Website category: sports
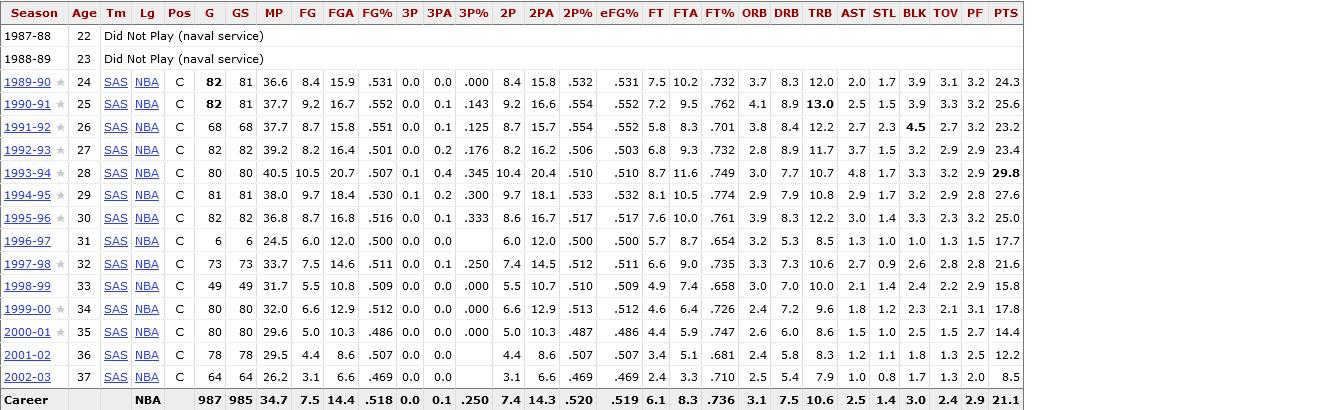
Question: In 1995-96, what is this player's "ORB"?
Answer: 3.9

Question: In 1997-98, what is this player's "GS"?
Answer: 73

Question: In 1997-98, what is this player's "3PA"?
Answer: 0.1

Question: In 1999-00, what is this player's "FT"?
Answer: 4.6

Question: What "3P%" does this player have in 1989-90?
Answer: .000

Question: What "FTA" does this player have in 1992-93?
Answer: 9.3

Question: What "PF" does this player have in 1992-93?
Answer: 2.9

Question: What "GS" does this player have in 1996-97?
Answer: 6

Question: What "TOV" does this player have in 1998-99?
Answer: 2.2

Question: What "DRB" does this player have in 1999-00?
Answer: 7.2

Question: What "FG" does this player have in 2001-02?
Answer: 4.4

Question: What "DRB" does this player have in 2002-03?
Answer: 5.4

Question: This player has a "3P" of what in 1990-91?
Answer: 0.0

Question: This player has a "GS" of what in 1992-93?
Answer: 82

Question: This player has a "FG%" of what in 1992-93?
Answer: .501

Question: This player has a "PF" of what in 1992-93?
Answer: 2.9

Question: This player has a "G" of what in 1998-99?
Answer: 49

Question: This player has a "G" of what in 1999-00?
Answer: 80

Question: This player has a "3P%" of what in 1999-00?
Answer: .000

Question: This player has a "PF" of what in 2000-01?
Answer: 2.7

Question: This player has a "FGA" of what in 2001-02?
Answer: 8.6

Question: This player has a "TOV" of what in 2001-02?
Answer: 1.3

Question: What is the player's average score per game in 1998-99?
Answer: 15.8

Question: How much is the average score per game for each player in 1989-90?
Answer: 24.3

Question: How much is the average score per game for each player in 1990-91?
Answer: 25.6

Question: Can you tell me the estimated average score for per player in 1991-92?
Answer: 23.2

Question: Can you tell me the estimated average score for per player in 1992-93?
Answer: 23.4

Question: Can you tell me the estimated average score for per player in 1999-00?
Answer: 17.8

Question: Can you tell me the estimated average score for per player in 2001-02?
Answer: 12.2

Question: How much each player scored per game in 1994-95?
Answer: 27.6

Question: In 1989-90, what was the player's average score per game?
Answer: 24.3

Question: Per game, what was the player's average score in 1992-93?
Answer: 23.4